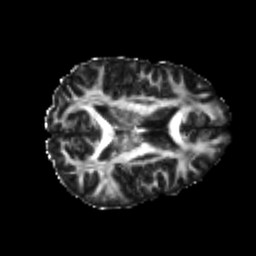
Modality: FA
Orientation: axial
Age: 22
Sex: male
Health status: healthy
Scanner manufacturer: philips
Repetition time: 7.386 s
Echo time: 0.08599 s